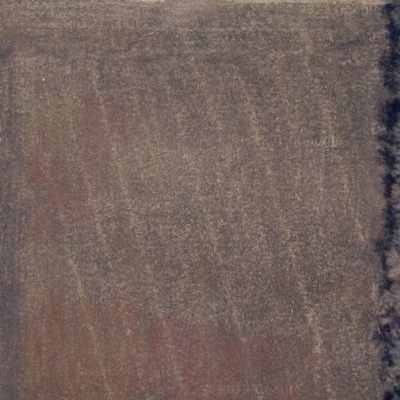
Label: bField